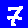
Digit: 7